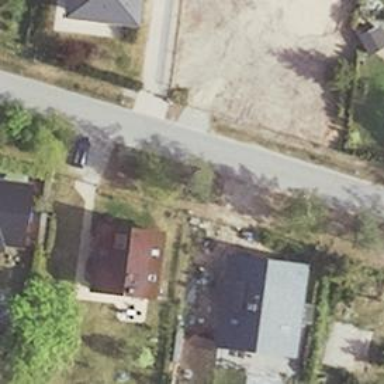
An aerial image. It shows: Smooth asphalt road in residential area.